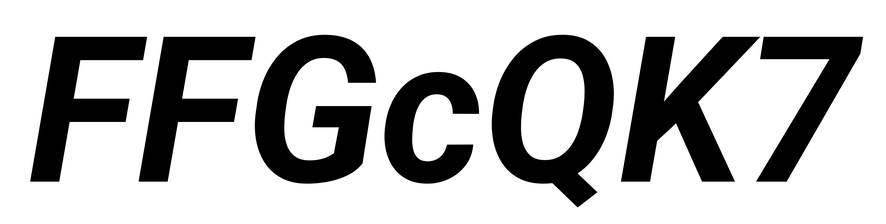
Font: Roboto-Italic_Bold_Italic